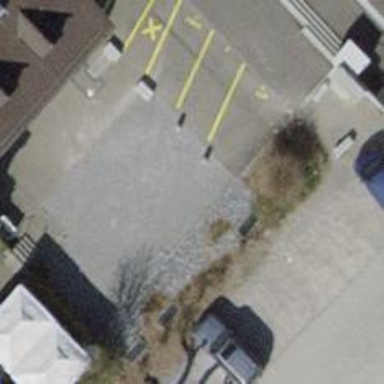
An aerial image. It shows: Bollard barrier.